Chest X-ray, PA view. Patient: 42 years old, sex F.
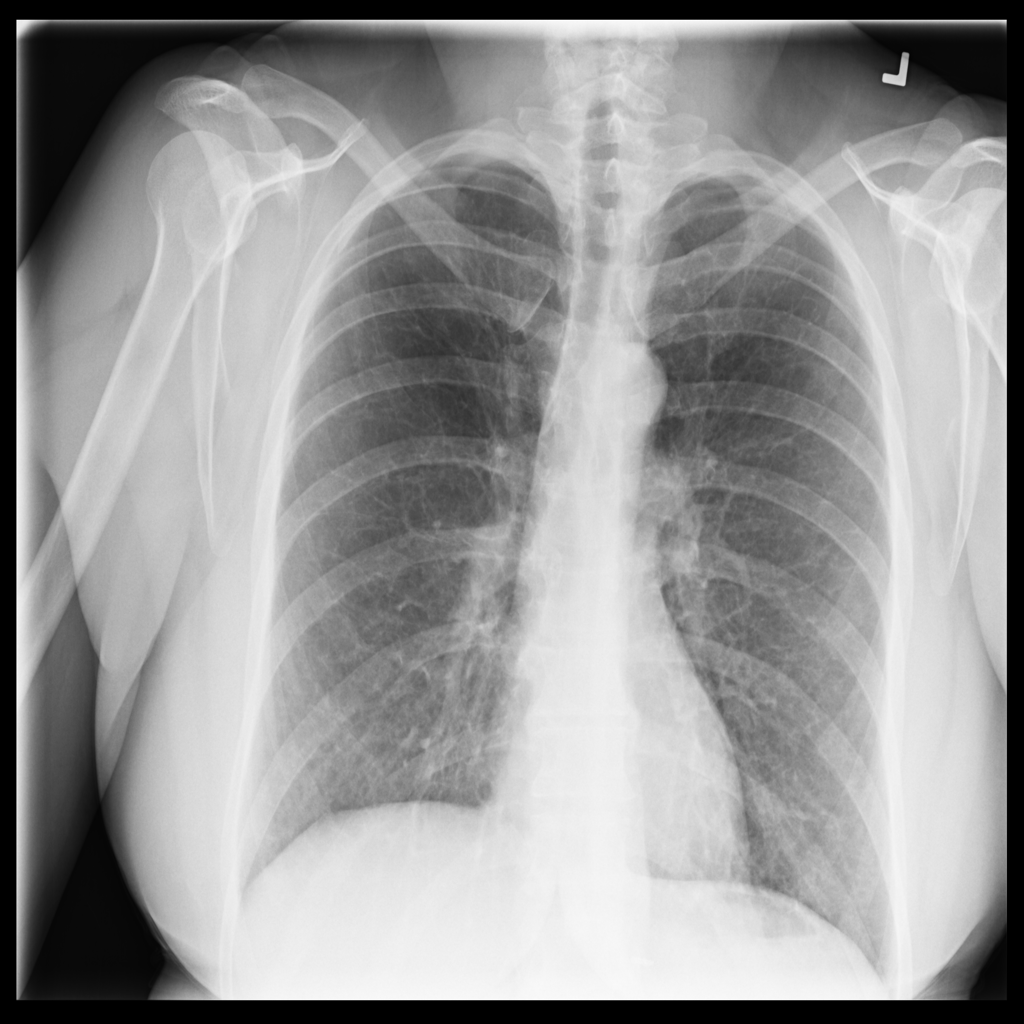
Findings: Pneumothorax